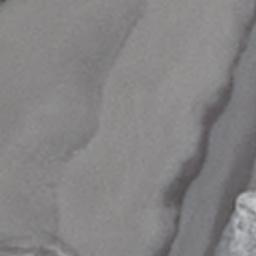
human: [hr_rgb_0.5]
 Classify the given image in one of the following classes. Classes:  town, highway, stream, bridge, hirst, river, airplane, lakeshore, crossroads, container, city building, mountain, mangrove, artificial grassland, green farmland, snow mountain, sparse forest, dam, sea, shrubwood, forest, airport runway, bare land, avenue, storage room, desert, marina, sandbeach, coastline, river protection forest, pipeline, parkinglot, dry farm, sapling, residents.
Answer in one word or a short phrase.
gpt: sandbeach